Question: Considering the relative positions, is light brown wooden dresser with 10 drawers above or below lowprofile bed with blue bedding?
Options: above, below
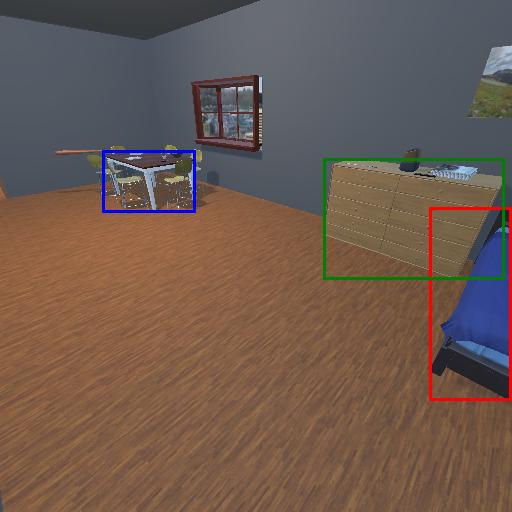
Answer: above